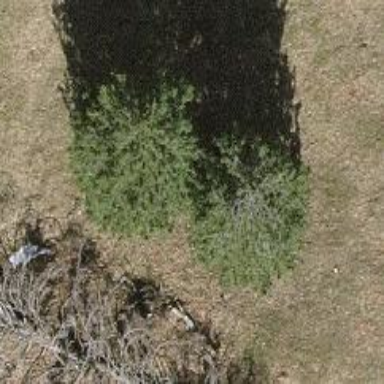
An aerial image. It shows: Beautiful tree in nature.